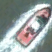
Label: civil